Question: The code below creates a dialog window with two views: 'QListView' on a left, 'QTableView' on a right. Both views share the same 'DataModel' instance. The left view displays the same name of the animal three times. How to tweak the code so the left view lists no duplicated animals.

'''
import os,sys
from PyQt4 import QtCore, QtGui
app=QtGui.QApplication(sys.argv)
elements={'Animals':{1:'Bison',2:'Panther',3:'Elephant'},'Birds':{1:'Duck',2:'Hawk',3:'Pigeon'},'Fish':{1:'Shark',2:'Salmon',3:'Piranha'}}
class ListModel(QtCore.QAbstractTableModel):
def __init__(self):
QtCore.QAbstractTableModel.__init__(self)
self.items=[]
def rowCount(self, parent=QtCore.QModelIndex()):
return len(self.items)
def columnCount(self, index=QtCore.QModelIndex()):
return 4
def data(self, index, role):
if not index.isValid() or not (0<=index.row()<len(self.items)): return QtCore.QVariant()
key=str(self.items[index.row()])
column=index.column()
if role==QtCore.Qt.DisplayRole:
if not column: return key
else: return elements.get(key,{}).get(column)
def buildItems(self):
for species in elements:
for number in elements[species]:
number=self.rowCount()
self.beginInsertRows(QtCore.QModelIndex(), number+1, 0)
self.items.append(species)
self.endInsertRows()
class TableModel(QtGui.QSortFilterProxyModel):
def __init__(self, parent=None):
super(TableModel, self).__init__(parent)
def headerData(self, column, orientation, role=QtCore.Qt.DisplayRole):
if role==QtCore.Qt.TextAlignmentRole:
if orientation==QtCore.Qt.Horizontal:
return QtCore.QVariant(int(QtCore.Qt.AlignLeft|QtCore.Qt.AlignVCenter))
return QtCore.QVariant(int(QtCore.Qt.AlignRight|QtCore.Qt.AlignVCenter))
if role!=QtCore.Qt.DisplayRole:
return QtCore.QVariant()
if orientation==QtCore.Qt.Horizontal:
return QtCore.QVariant("Species %s"%column)
return QtCore.QVariant(int(column+1))
class Window(QtGui.QWidget):
def __init__(self):
super(Window, self).__init__()
mainLayout=QtGui.QHBoxLayout()
self.setLayout(mainLayout)
self.listModel=ListModel()
self.listModel.buildItems()
self.tableModel=TableModel()
self.tableModel.setFilterKeyColumn(0)
self.tableModel.setSourceModel(self.listModel)
self.viewA=QtGui.QListView()
self.viewA.setModel(self.listModel)
self.viewA.clicked.connect(self.onClick)
self.viewB=QtGui.QTableView()
self.viewB.setModel(self.tableModel)
mainLayout.addWidget(self.viewA)
mainLayout.addWidget(self.viewB)
self.show()
def onClick(self):
index=self.viewA.currentIndex()
key=self.listModel.data(index, QtCore.Qt.DisplayRole)
value=self.listModel.data(index, QtCore.Qt.ItemDataRole)
self.tableModel.setFilterRegExp('%s'%key)
window=Window()
sys.exit(app.exec_())
'''
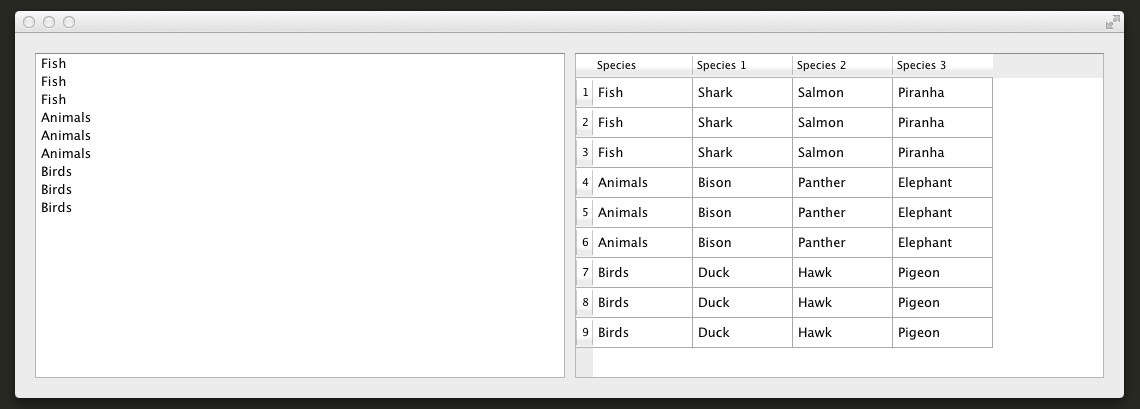
Answer: Most probably you don't want to add every 'species' 'number' of times. So remove this row:
'''
for number in elements[species]:
'''
Also you reassing value to this variable at the next line.